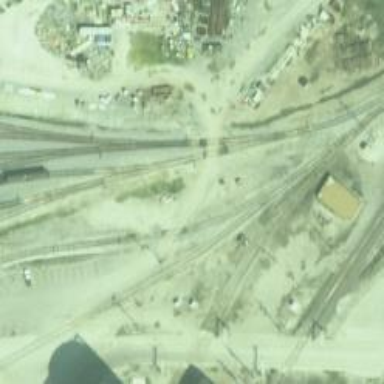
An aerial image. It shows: Railway level crossing.